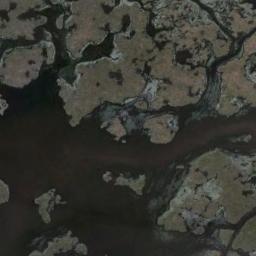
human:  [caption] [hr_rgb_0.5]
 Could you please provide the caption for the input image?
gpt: The wetland consists of bare land and water .

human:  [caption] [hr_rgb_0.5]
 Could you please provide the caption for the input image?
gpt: There are many different shapes and sizes of water around the wetlands .

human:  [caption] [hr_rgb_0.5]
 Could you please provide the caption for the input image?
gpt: There are small creeks in the middle of this wetland .

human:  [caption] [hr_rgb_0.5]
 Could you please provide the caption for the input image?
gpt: Brown trivial bare land in the river in a wetland .

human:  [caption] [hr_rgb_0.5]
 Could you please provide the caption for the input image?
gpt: There are many water areas and some bare land on the wetland .